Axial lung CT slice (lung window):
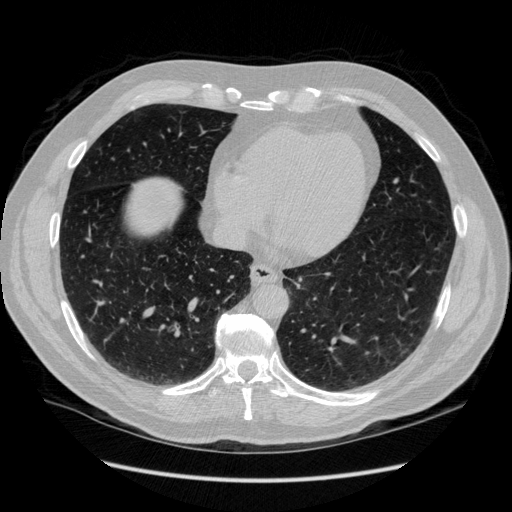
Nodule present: no